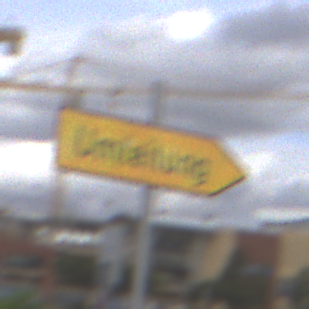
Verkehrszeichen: UmleitungswegweiserRechtsweisend
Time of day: MorningAfternoon
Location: Outdoor (Suburban)
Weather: PartlyCloudy
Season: NotSpecified
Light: Natural